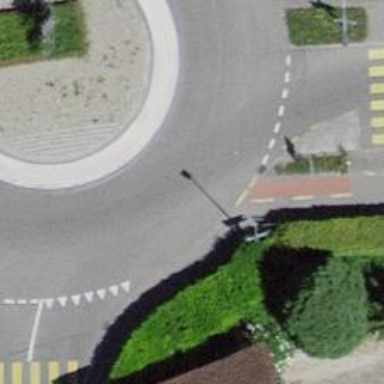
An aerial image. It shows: Primary highway intersecting roundabout.